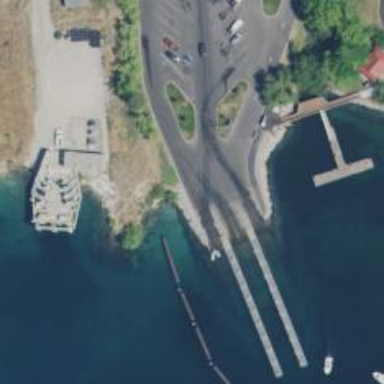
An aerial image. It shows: Slipway on service road for leisure land activities.